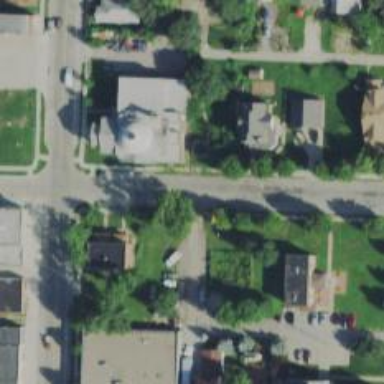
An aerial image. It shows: Alleyway designated as service road.